Question: So I have an Image which is of variable height and width inside a div. I have added multiple pictures and hidden all but 1 of them. I have added navigation buttons to display the next image and previous image. These are images themselves, and what I want to do is put them in the middle of the picture just to the left and right of it.
I have gotten them to the left and right of the picture, but cannot seem to get them vertically centered. Is there a good way to do this?
HTML:
'''
<div class="pics">
<div id="prev"></div>
<div id="next"></div>
<img id="pic0" src="fileView.php?id=1" alt="9&quot; x 13&quot; Cake" width="80%" class="curr">
<img id="pic1" src="fileView.php?id=12" alt="9&quot; x 13&quot; Cake" width="80%" class="hide">
<p id="cost" style="float:left;"><b>Price: $15.00</b></p>
</div>
'''
Current CSS:
'''
.pics{
float:left;
}
#prev, #next{
float:left;
cursor:pointer;
height:30px;
width:30px;
display: table-cell;
vertical-align: middle;
}
#prev{
background:url(fancybox/fancy_nav_left.png) no-repeat center;
}#next{
background:url(fancybox/fancy_nav_right.png) no-repeat center;
margin-left:200px;
}
*[id*='pic']{
margin-left:40px;
margin-right:10px;
}
'''
Current Look:

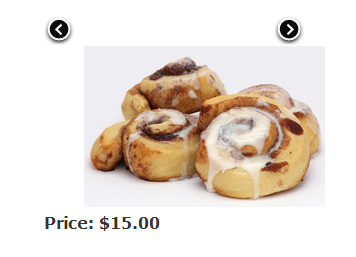
Answer: Add this CSS to the Existing.
'''
.pics{
position:relative;
}
#prev, #next{
position:absolute;
margin-top:49%;
}
'''
<URL>